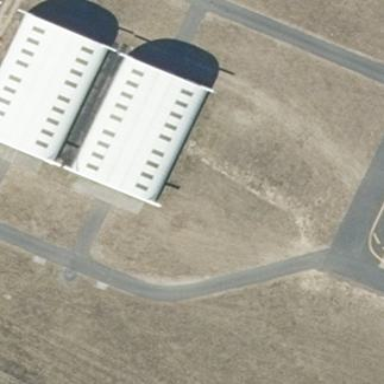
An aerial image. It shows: Hangar building at the airport.